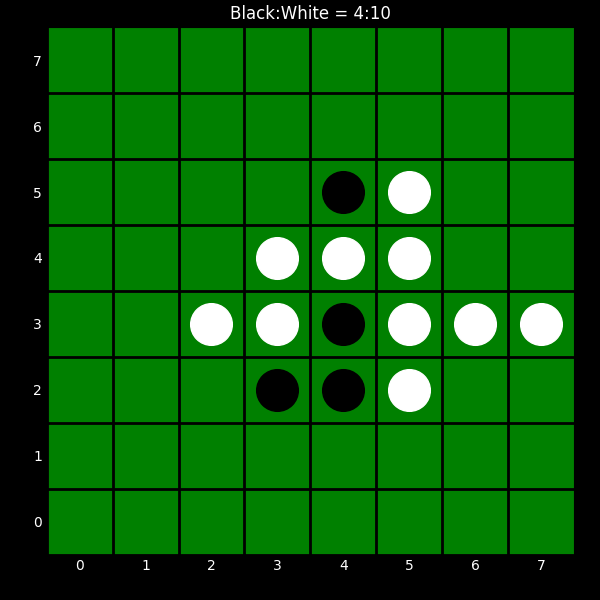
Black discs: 4
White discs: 10